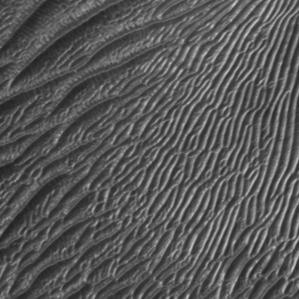
Label: frost